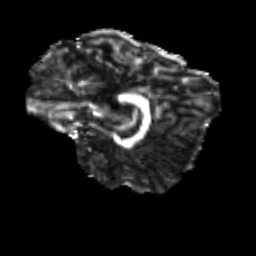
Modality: FA
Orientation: sagittal
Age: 23
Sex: female
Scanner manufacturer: siemens
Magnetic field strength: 3 T
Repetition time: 3.5 s
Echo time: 0.104 s